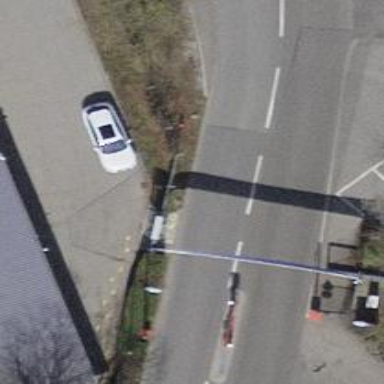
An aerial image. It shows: Lift gate barrier.